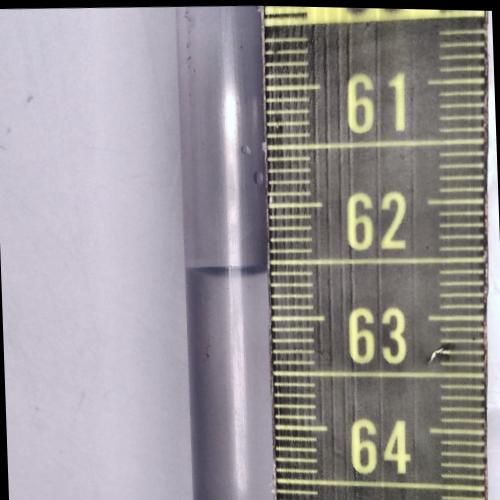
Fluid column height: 62.6 cm